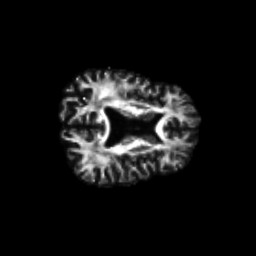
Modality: FA
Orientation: axial
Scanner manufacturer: siemens
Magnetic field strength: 3 T
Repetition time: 8.8 s
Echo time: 0.085 s